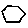
Label: hexagon